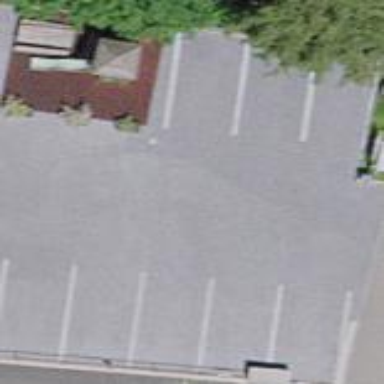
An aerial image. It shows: Parking area with surface.